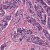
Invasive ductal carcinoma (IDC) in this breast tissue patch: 1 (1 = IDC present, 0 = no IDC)